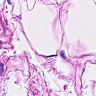
Metastatic tissue present: no